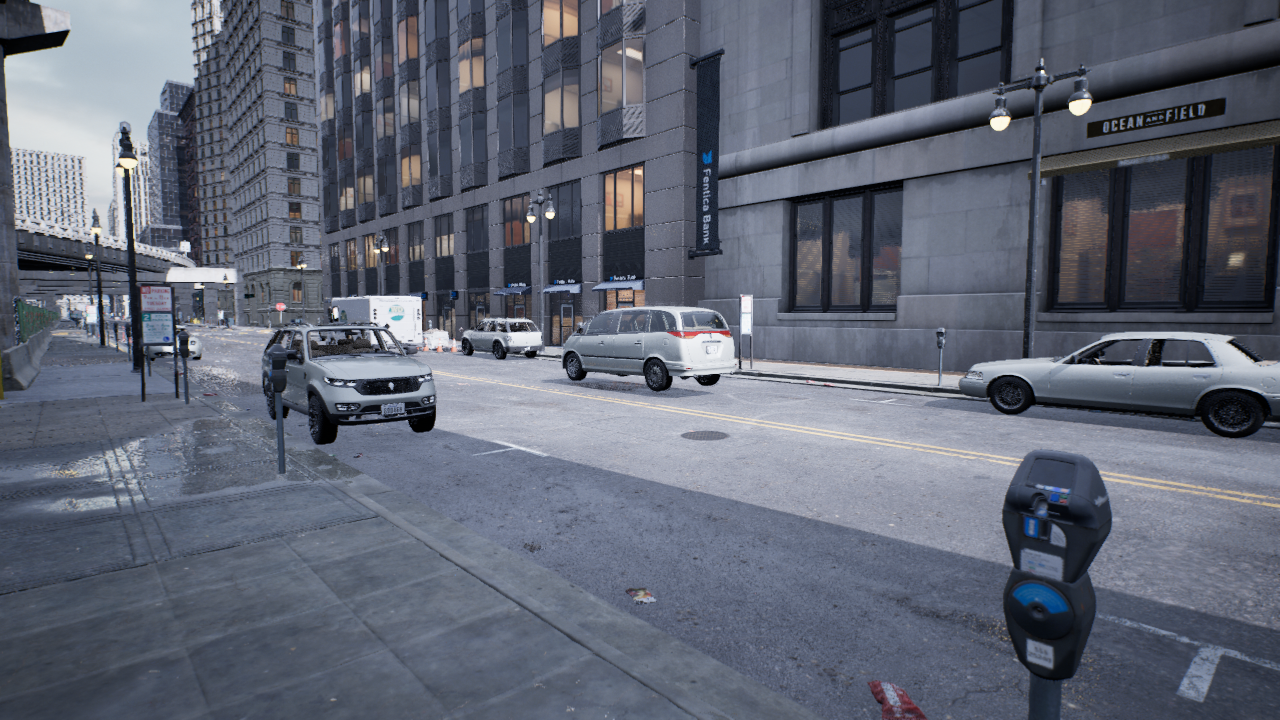
Venue: downtown
Lighting: overcast
Vehicle rig: minivan